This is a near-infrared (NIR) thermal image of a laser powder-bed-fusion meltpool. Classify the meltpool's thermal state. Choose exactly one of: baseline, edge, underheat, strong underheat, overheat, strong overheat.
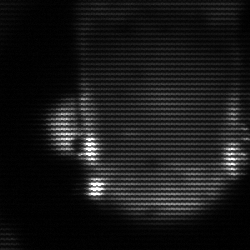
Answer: baseline